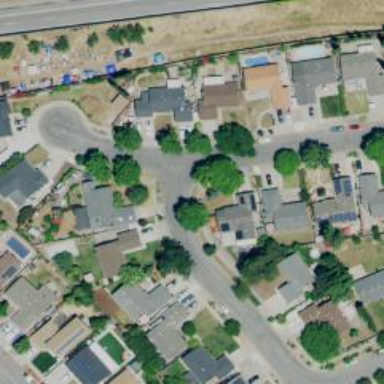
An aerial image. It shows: Residential road surrounded by residential buildings.